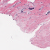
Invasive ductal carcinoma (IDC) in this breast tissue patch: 1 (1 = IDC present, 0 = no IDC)